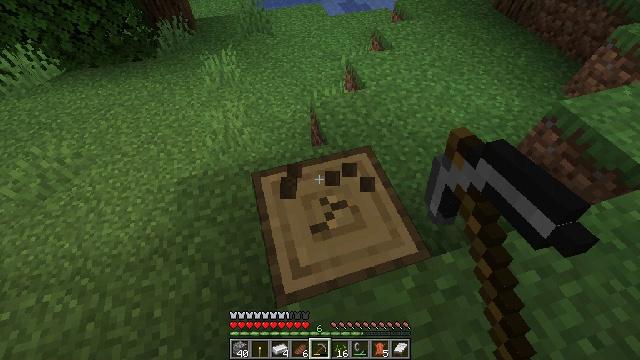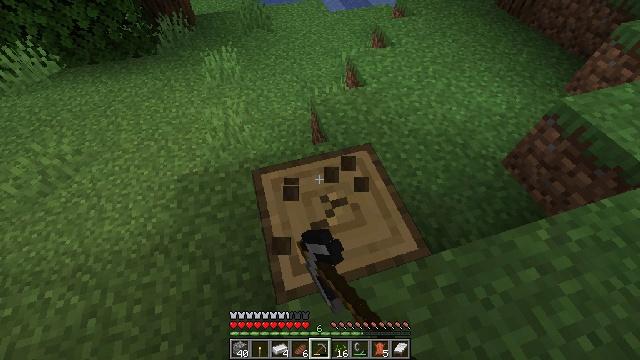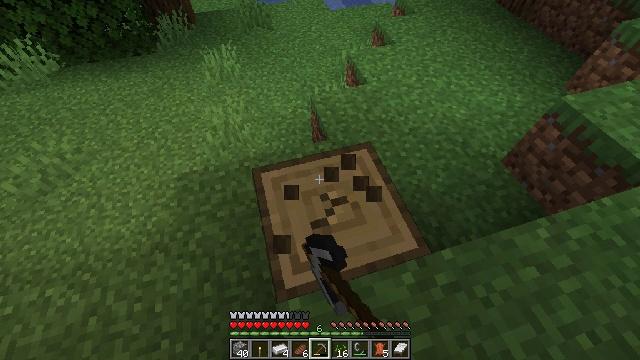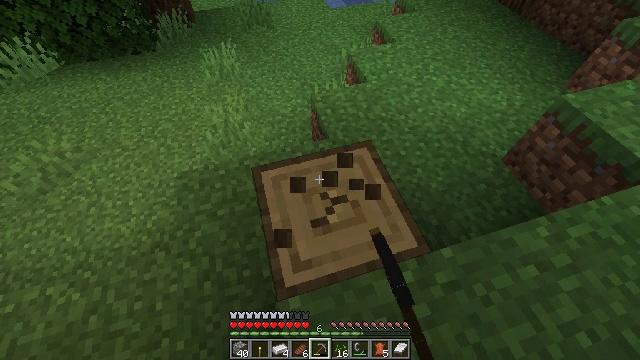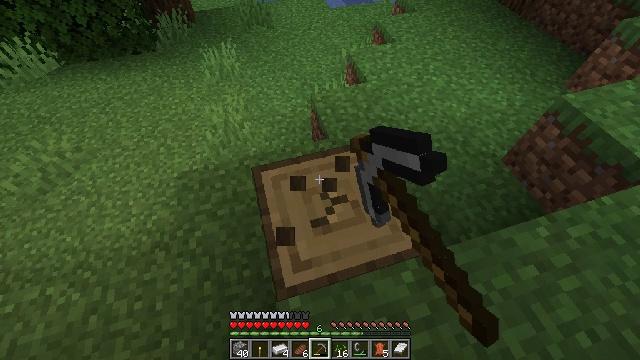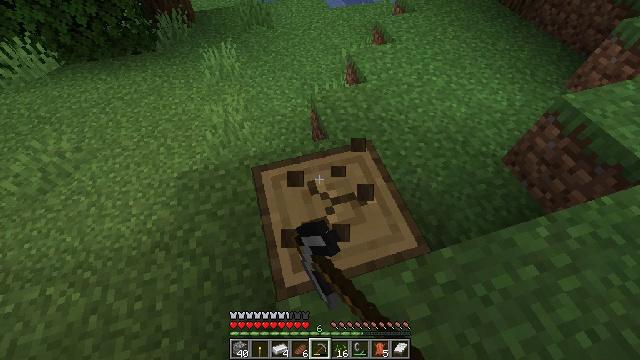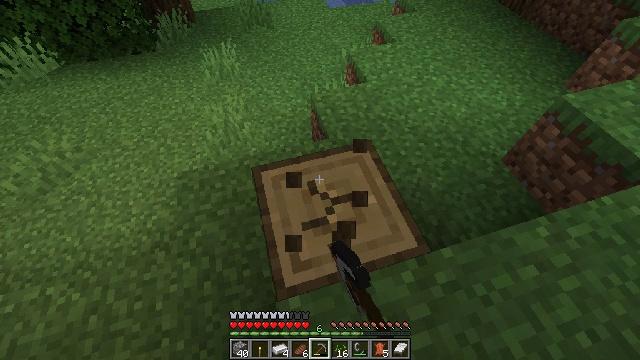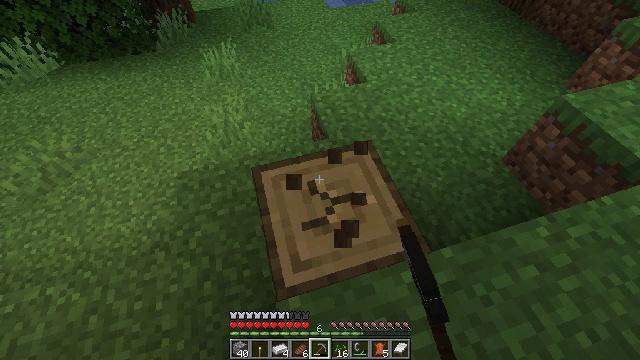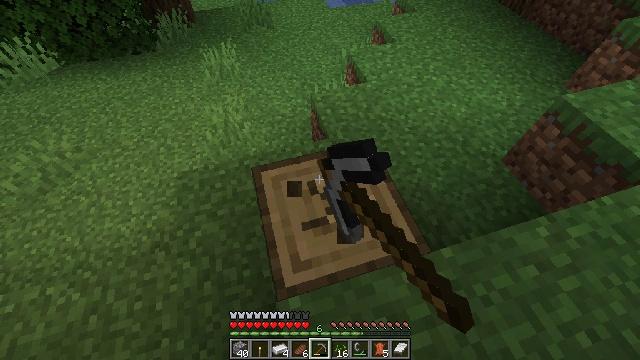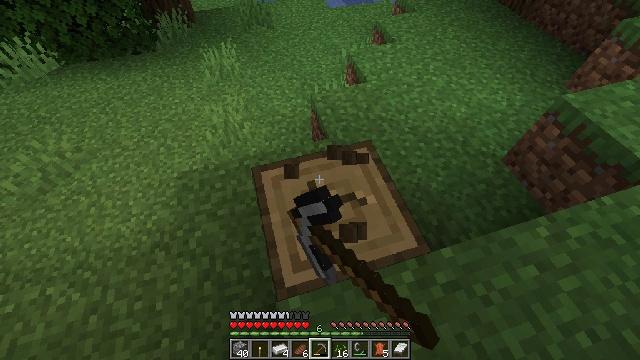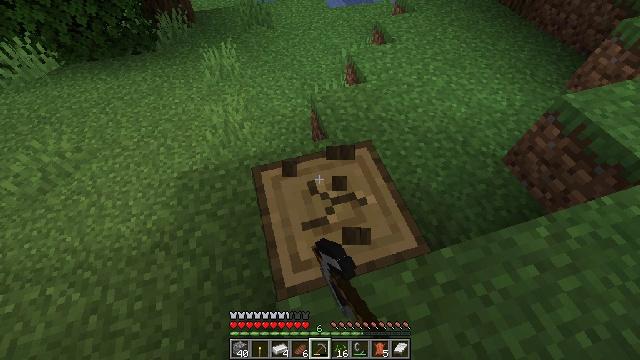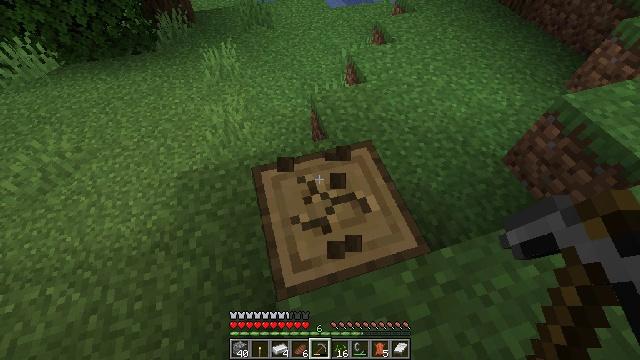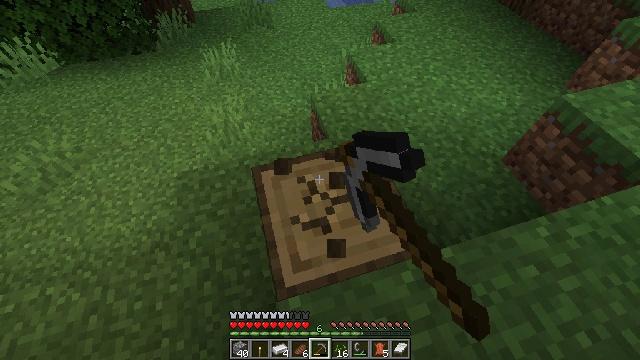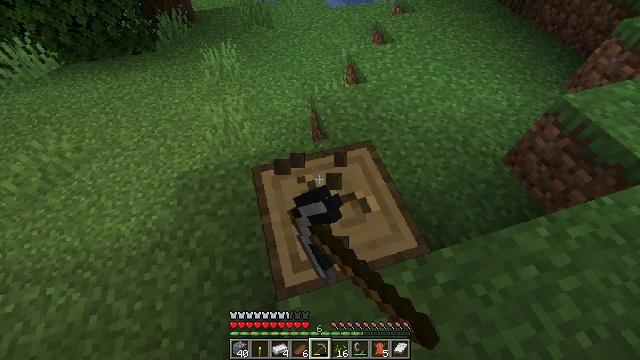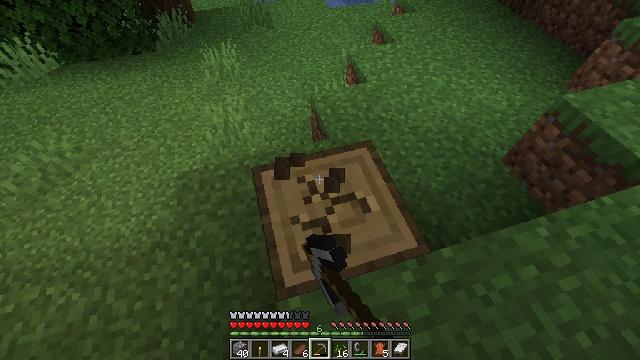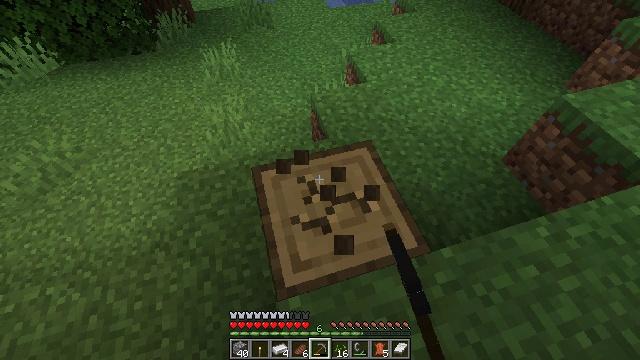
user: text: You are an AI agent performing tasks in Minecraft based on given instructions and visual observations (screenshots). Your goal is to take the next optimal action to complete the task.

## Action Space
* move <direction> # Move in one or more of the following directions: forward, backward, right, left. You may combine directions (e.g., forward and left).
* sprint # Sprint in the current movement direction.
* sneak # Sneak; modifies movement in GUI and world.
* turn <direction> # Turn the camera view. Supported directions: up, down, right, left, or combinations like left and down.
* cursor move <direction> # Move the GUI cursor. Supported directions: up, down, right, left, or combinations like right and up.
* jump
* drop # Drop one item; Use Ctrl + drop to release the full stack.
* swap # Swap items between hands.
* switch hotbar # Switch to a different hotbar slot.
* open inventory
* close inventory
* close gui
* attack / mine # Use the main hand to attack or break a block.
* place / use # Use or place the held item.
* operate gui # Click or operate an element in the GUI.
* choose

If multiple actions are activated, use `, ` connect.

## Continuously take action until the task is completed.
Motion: motion action
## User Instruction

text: Gather oak logs from trees.
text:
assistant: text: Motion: attack / mine
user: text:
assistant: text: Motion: attack / mine
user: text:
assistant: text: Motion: attack / mine
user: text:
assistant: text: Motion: attack / mine
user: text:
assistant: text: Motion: attack / mine
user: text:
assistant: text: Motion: attack / mine
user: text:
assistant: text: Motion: attack / mine
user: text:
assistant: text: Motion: attack / mine
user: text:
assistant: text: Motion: attack / mine
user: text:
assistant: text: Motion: attack / mine
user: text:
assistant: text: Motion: attack / mine
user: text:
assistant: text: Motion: attack / mine
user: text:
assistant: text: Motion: attack / mine
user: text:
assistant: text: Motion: attack / mine
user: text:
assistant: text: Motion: attack / mine
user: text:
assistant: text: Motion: attack / mine
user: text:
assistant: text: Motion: attack / mine
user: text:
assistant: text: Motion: attack / mine
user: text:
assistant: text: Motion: attack / mine
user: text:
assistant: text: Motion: attack / mine
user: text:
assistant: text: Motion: attack / mine
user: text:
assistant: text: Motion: attack / mine
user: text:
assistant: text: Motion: attack / mine
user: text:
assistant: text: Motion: attack / mine
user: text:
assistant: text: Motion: attack / mine
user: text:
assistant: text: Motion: attack / mine
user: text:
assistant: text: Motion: attack / mine
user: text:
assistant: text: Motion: attack / mine
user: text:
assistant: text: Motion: attack / mine
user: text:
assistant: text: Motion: attack / mine